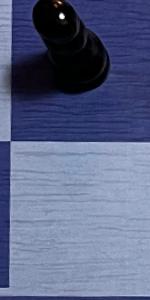
Label: Empty